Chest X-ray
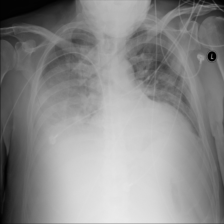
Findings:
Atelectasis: negative
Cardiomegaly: negative
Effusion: negative
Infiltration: positive
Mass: negative
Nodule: negative
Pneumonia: negative
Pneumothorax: negative
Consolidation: negative
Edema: negative
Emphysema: negative
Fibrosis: negative
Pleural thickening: negative
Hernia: negative